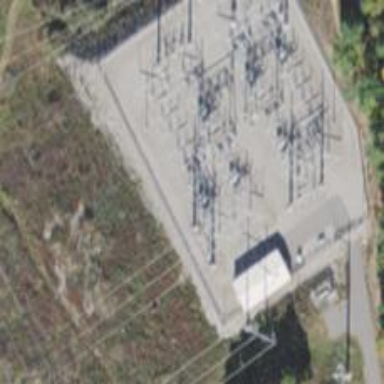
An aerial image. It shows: Switch for power supply.